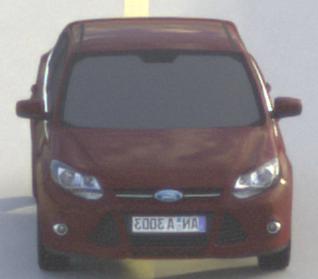
Make: Ford
Model: Focus 1.6 Ti-VCT
Detailed model: Focus (III)
Model produced from: 2011/09
Model produced until: 2014/09
Doors: 5
Color: red
Road condition: dry road
Daytime: morning or afternoon
Contrast: medium contrast